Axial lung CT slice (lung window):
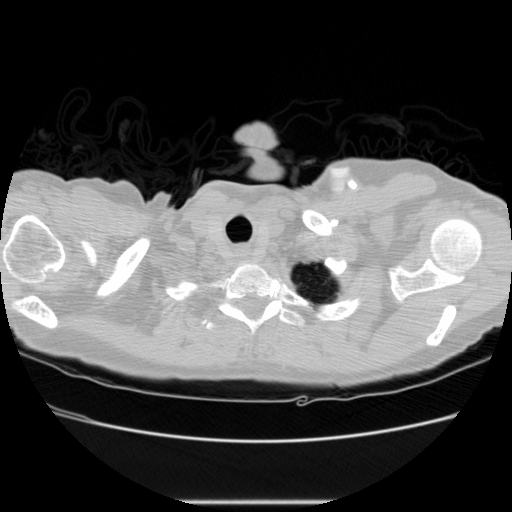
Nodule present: no